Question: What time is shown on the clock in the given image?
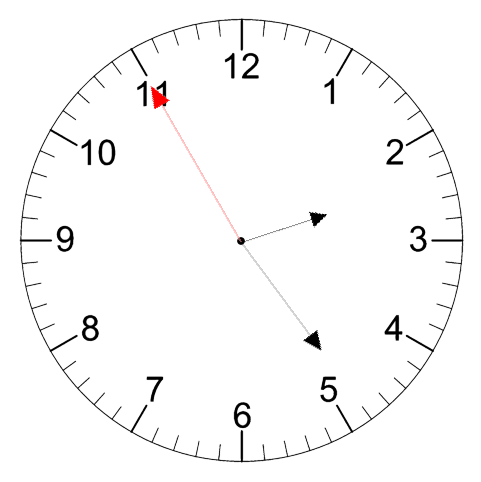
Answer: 02:23:55